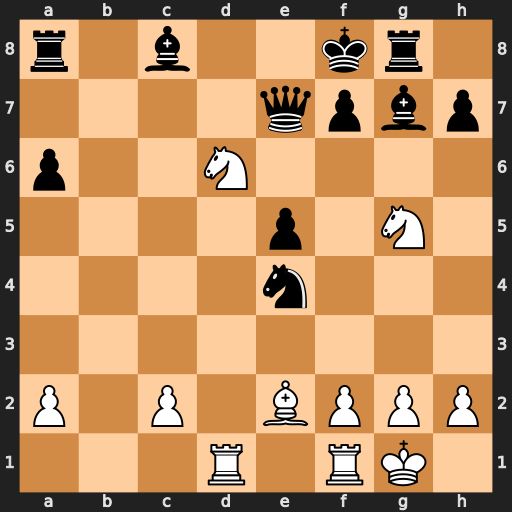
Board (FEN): r1b2kr1/4qpbp/p2N4/4p1N1/4n3/8/P1P1BPPP/3R1RK1
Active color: w
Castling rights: -
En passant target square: -
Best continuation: Nxh7#